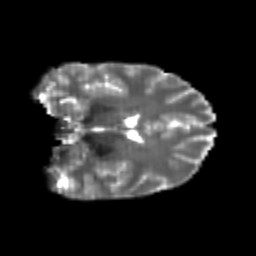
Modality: T2w
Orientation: coronal
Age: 23
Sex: female
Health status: healthy
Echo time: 0.074 s